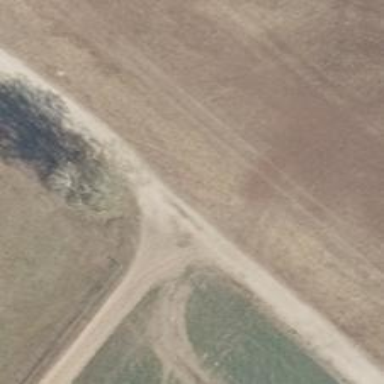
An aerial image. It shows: Sandy track with grade 5 track type.